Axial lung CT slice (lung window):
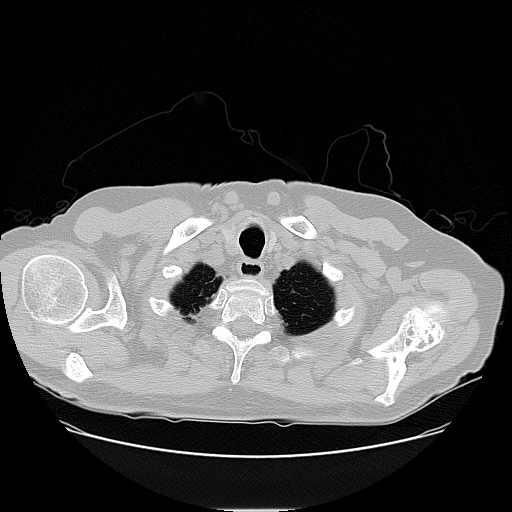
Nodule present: no